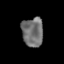
Tissue: prostate
Cell type: Others
Senescence score: 0.3202
Nuclear area (px): 607
Mean DAPI intensity: 113.476